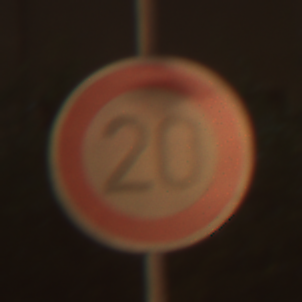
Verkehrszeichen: Geschwindigkeit20
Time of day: Night
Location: Outdoor (Urban)
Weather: Clear
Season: NotSpecified
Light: Artificial